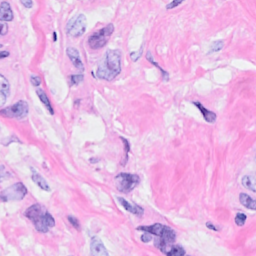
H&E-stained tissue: Breast